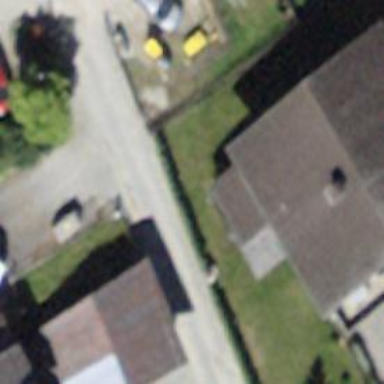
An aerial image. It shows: Asphalt road in residential area.